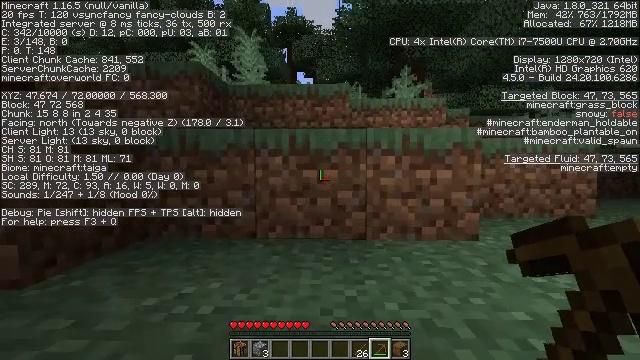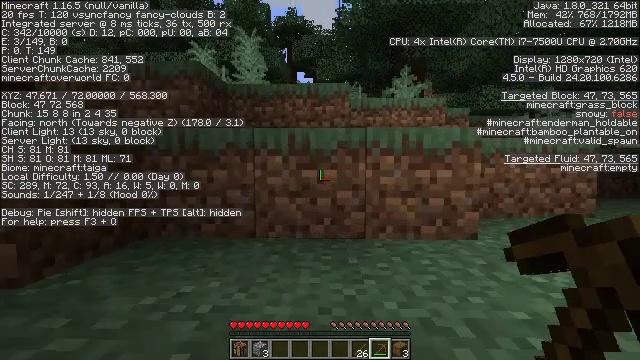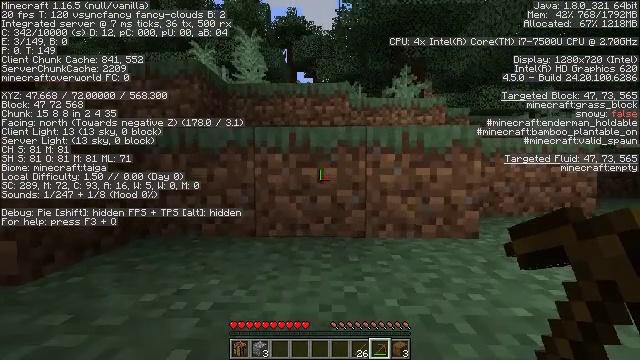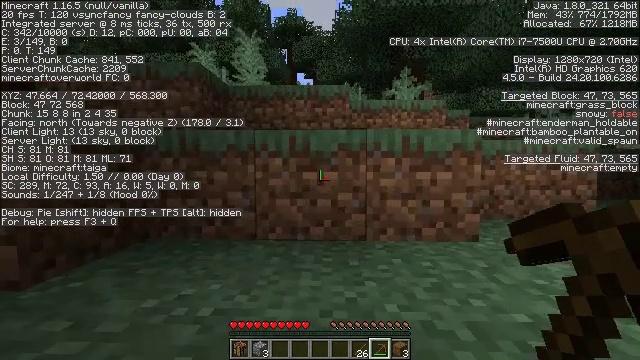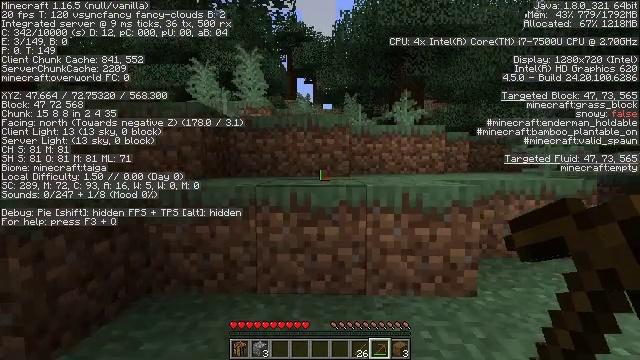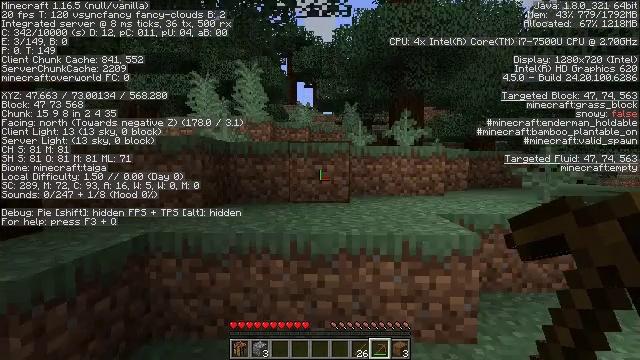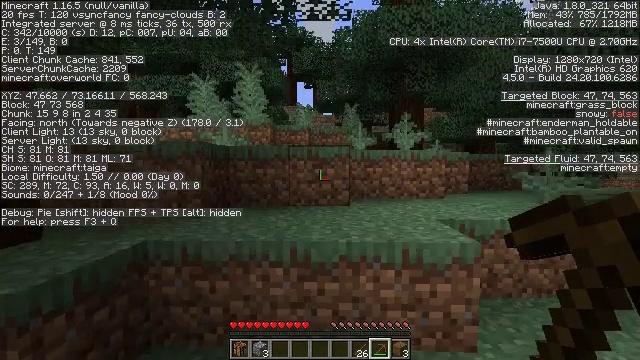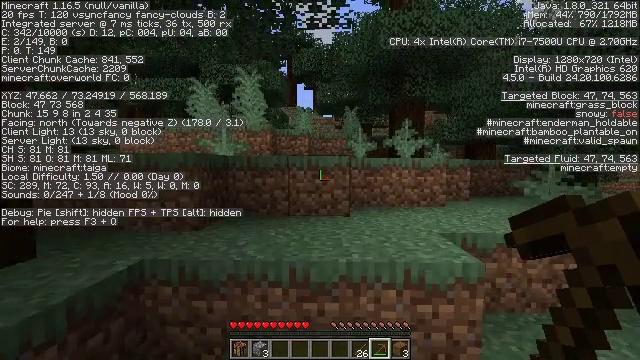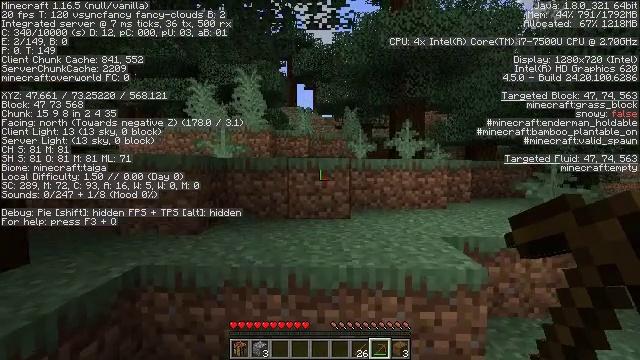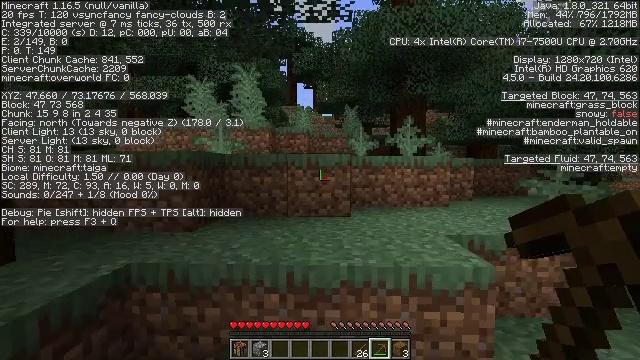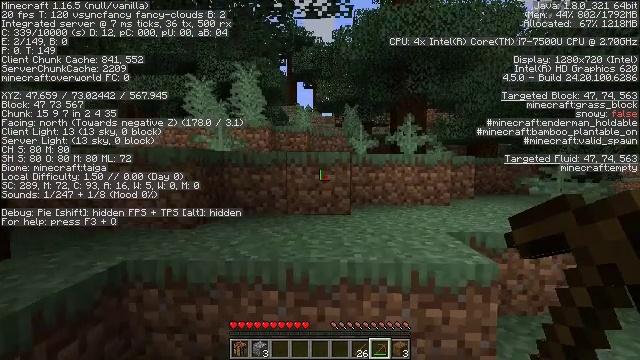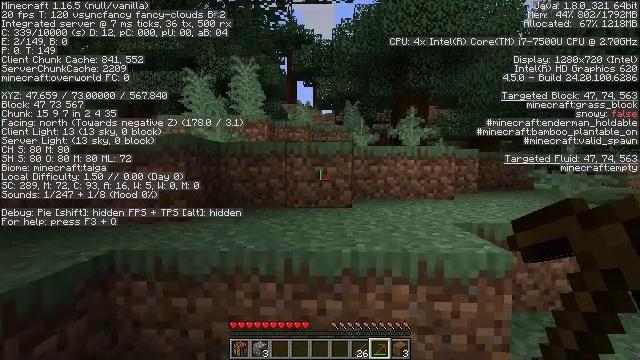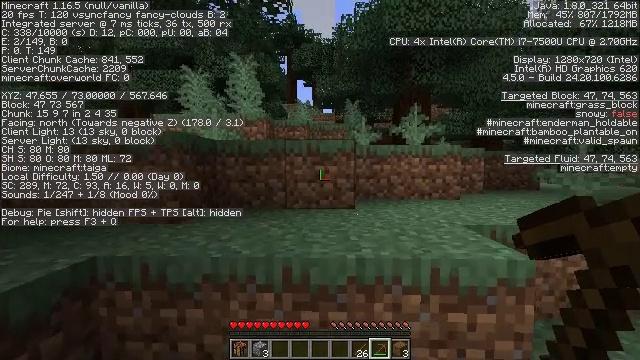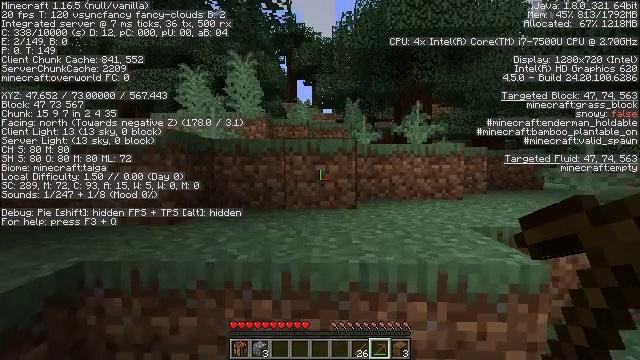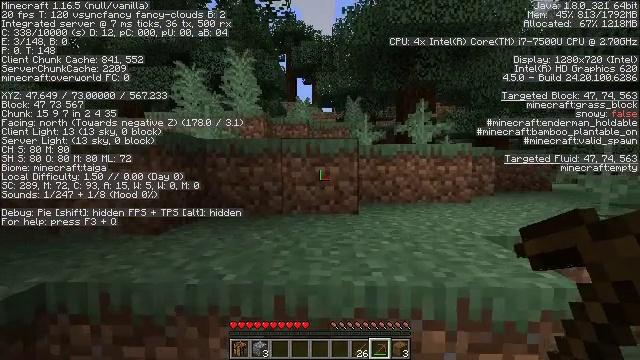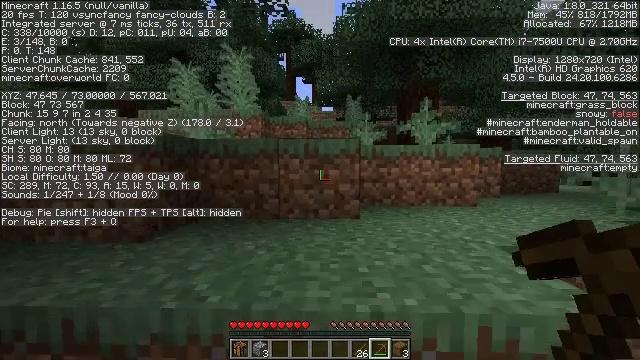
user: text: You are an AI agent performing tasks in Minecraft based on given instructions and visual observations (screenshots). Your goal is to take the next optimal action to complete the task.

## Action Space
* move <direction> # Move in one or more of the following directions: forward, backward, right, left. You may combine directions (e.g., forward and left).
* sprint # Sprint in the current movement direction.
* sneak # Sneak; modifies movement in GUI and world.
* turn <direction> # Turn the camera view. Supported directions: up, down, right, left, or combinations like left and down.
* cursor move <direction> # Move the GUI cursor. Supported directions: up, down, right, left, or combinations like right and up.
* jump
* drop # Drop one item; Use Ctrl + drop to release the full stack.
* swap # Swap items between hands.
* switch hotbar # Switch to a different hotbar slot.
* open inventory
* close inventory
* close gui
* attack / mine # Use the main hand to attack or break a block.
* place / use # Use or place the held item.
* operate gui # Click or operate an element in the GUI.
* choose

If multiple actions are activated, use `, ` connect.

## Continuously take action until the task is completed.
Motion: motion action
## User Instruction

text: Collect the large fern.
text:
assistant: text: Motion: move forward
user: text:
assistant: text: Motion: move forward
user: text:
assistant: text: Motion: move forward, jump
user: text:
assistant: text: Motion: move forward, jump
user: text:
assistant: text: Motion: move forward, jump
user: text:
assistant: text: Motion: move forward, jump
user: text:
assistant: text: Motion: move forward, jump
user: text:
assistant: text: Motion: move forward
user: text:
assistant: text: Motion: move forward
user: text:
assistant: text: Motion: move forward
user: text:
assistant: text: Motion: move forward
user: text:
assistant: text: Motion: move forward
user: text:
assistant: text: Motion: move forward
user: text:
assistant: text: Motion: move forward
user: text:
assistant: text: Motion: move forward
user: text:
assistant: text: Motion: move forward
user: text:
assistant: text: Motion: move forward
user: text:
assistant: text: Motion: move forward
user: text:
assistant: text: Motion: move forward, jump
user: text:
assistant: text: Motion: move forward, jump
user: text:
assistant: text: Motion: move forward, jump
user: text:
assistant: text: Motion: move forward, jump
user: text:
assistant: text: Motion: move forward
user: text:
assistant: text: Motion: move forward
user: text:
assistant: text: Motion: move forward
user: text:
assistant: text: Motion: move forward
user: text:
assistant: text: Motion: move forward
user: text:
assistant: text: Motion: move forward
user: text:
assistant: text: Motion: move forward
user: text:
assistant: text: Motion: move forward